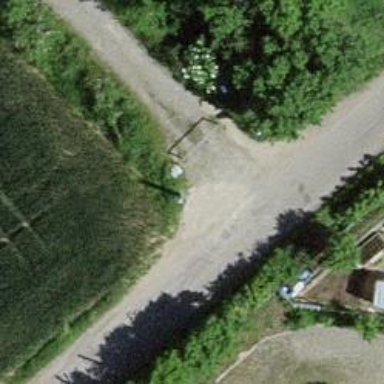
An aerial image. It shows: Swing gate barrier.